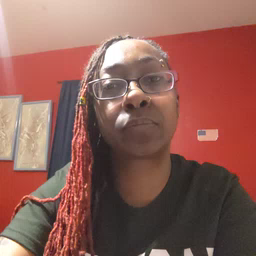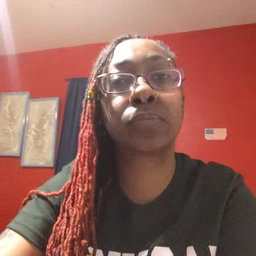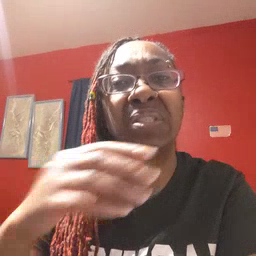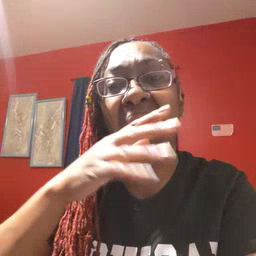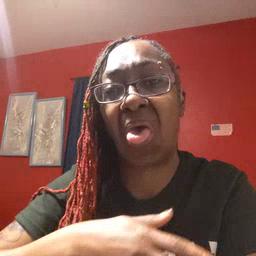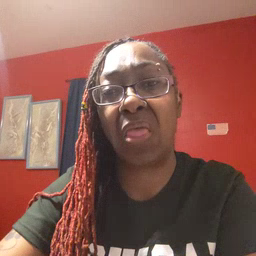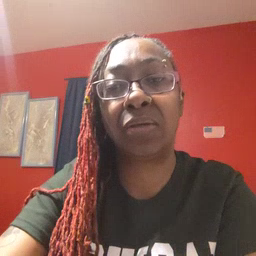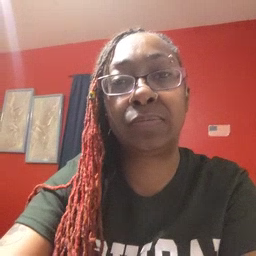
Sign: yucky